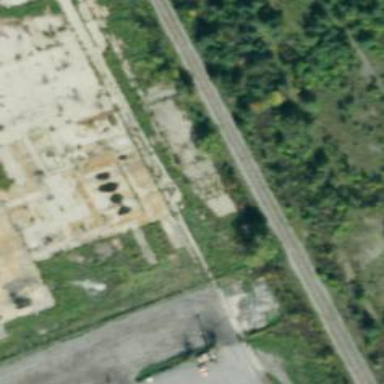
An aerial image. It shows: Abandoned railway.